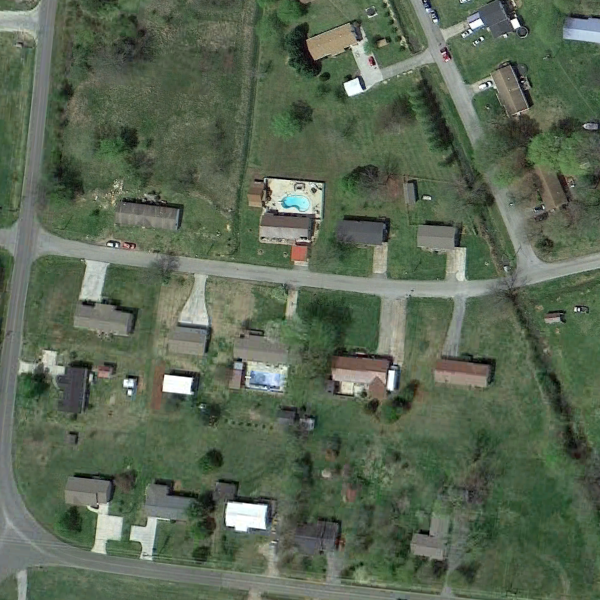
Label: MediumResidential